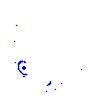
Particle: proton